如图，$CD \perp x$轴，垂足为$D$，$CO$,$CD$分别交双曲线$y=\dfrac{k}{x}$于点$A$，$B$，若$OA=AC$，$\triangle OCB$的面积为$6$，则$k$的值为（ ）\\

\noindent A.$4$ \quad B.$6$ \quad C.$8$ \quad D.$10$
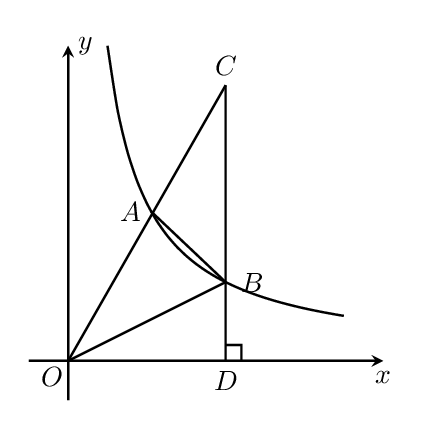
【解答】
\noindent 【答案】A\\
\noindent 【分析】本题考查了反比例系数$k$的几何意义，设$A(m,n)$，则$C(2m,2n)$，根据$k$的几何意义，得到$mn=k$，$S_{\triangle BOD}=\dfrac{1}{2}k$，进而得到$S_{\triangle OCD}=\dfrac{1}{2}\cdot 2m\cdot 2n=2k$，根据$\triangle OCB$的面积为$6$，列出方程求解即可.\\
\noindent 【详解】解：设$A(m,n)$，\\
\noindent $\because CD \perp x$轴，垂足为$D$，$CO$,$CD$分别交双曲线$y=\dfrac{k}{x}$于点$A$，$B$，$OA=AC$，\\
\noindent $\therefore mn=k$，$S_{\triangle BOD}=\dfrac{1}{2}k$，\\
\noindent $\therefore S_{\triangle OCD}=\dfrac{1}{2}\cdot 2m\cdot 2n=2k$，\\
\noindent $\because \triangle OCB$的面积为$6$，\\
\noindent $\therefore S_{\triangle OCD}-S_{\triangle BOD}=2k-\dfrac{1}{2}k=6$，\\
\noindent 解得：$k=4$，\\
\noindent 故选：A.